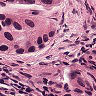
Metastatic tissue present: yes